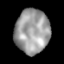
Tissue: lung
Cell type: Endothelial cells
Senescence score: 0.2234
Nuclear area (px): 1494
Mean DAPI intensity: 157.052